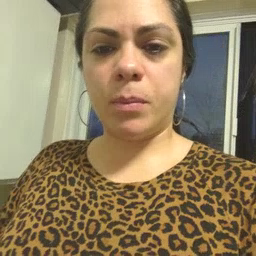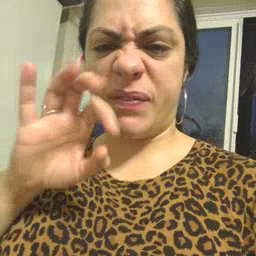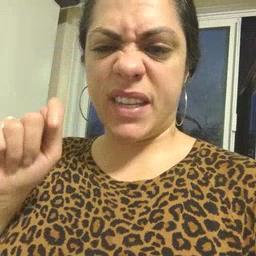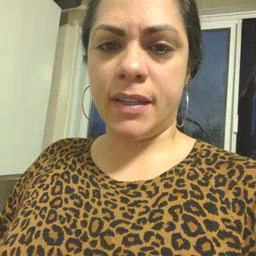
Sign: feet